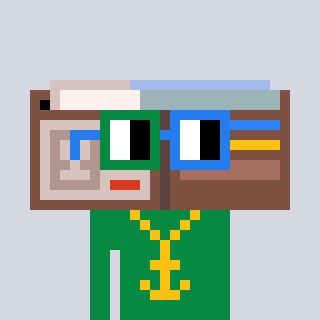
a pixel art character with square green and blue glasses, a wallet-shaped head and a green-colored body on a cool background